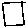
Label: square